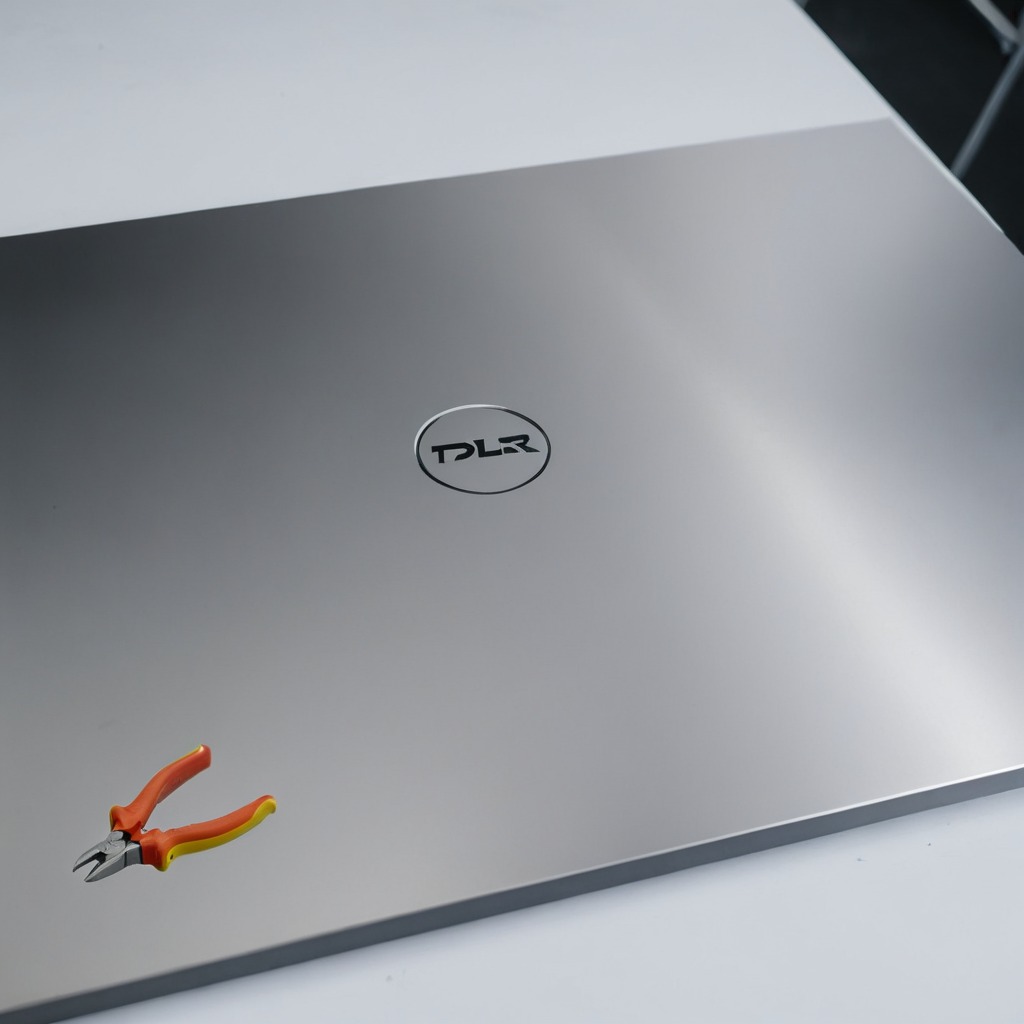
A plier is lying on the stainless steel table.